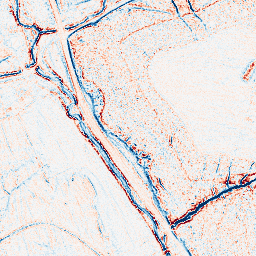
Category: edge_preserving
Decomposition family: anisotropic_diffusion
Decomposition parameters: iterations: 5
kappa: 50
gamma: 0.15
Upsampling method: cubic_catmull_rom
Upsampling parameters: scale: 4
Upsampling scale: 4